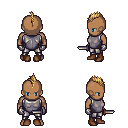
a pixel art fantasy rpg character, male body template, human, dark skin, steel chest armor, metal pants, blonde mohawk hairstyle, metal gloves, brown shoes, dagger, four views (front, back, left, right), 2x2 character sprite sheet, small pixel art, hard edges, no anti-aliasing